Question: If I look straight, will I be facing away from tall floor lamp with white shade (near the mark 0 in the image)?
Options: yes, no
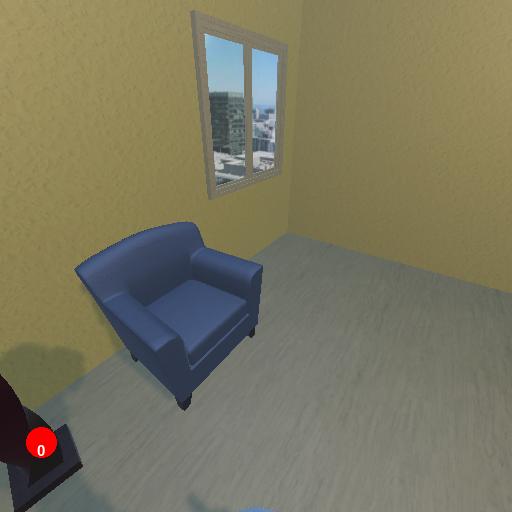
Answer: yes